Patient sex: M
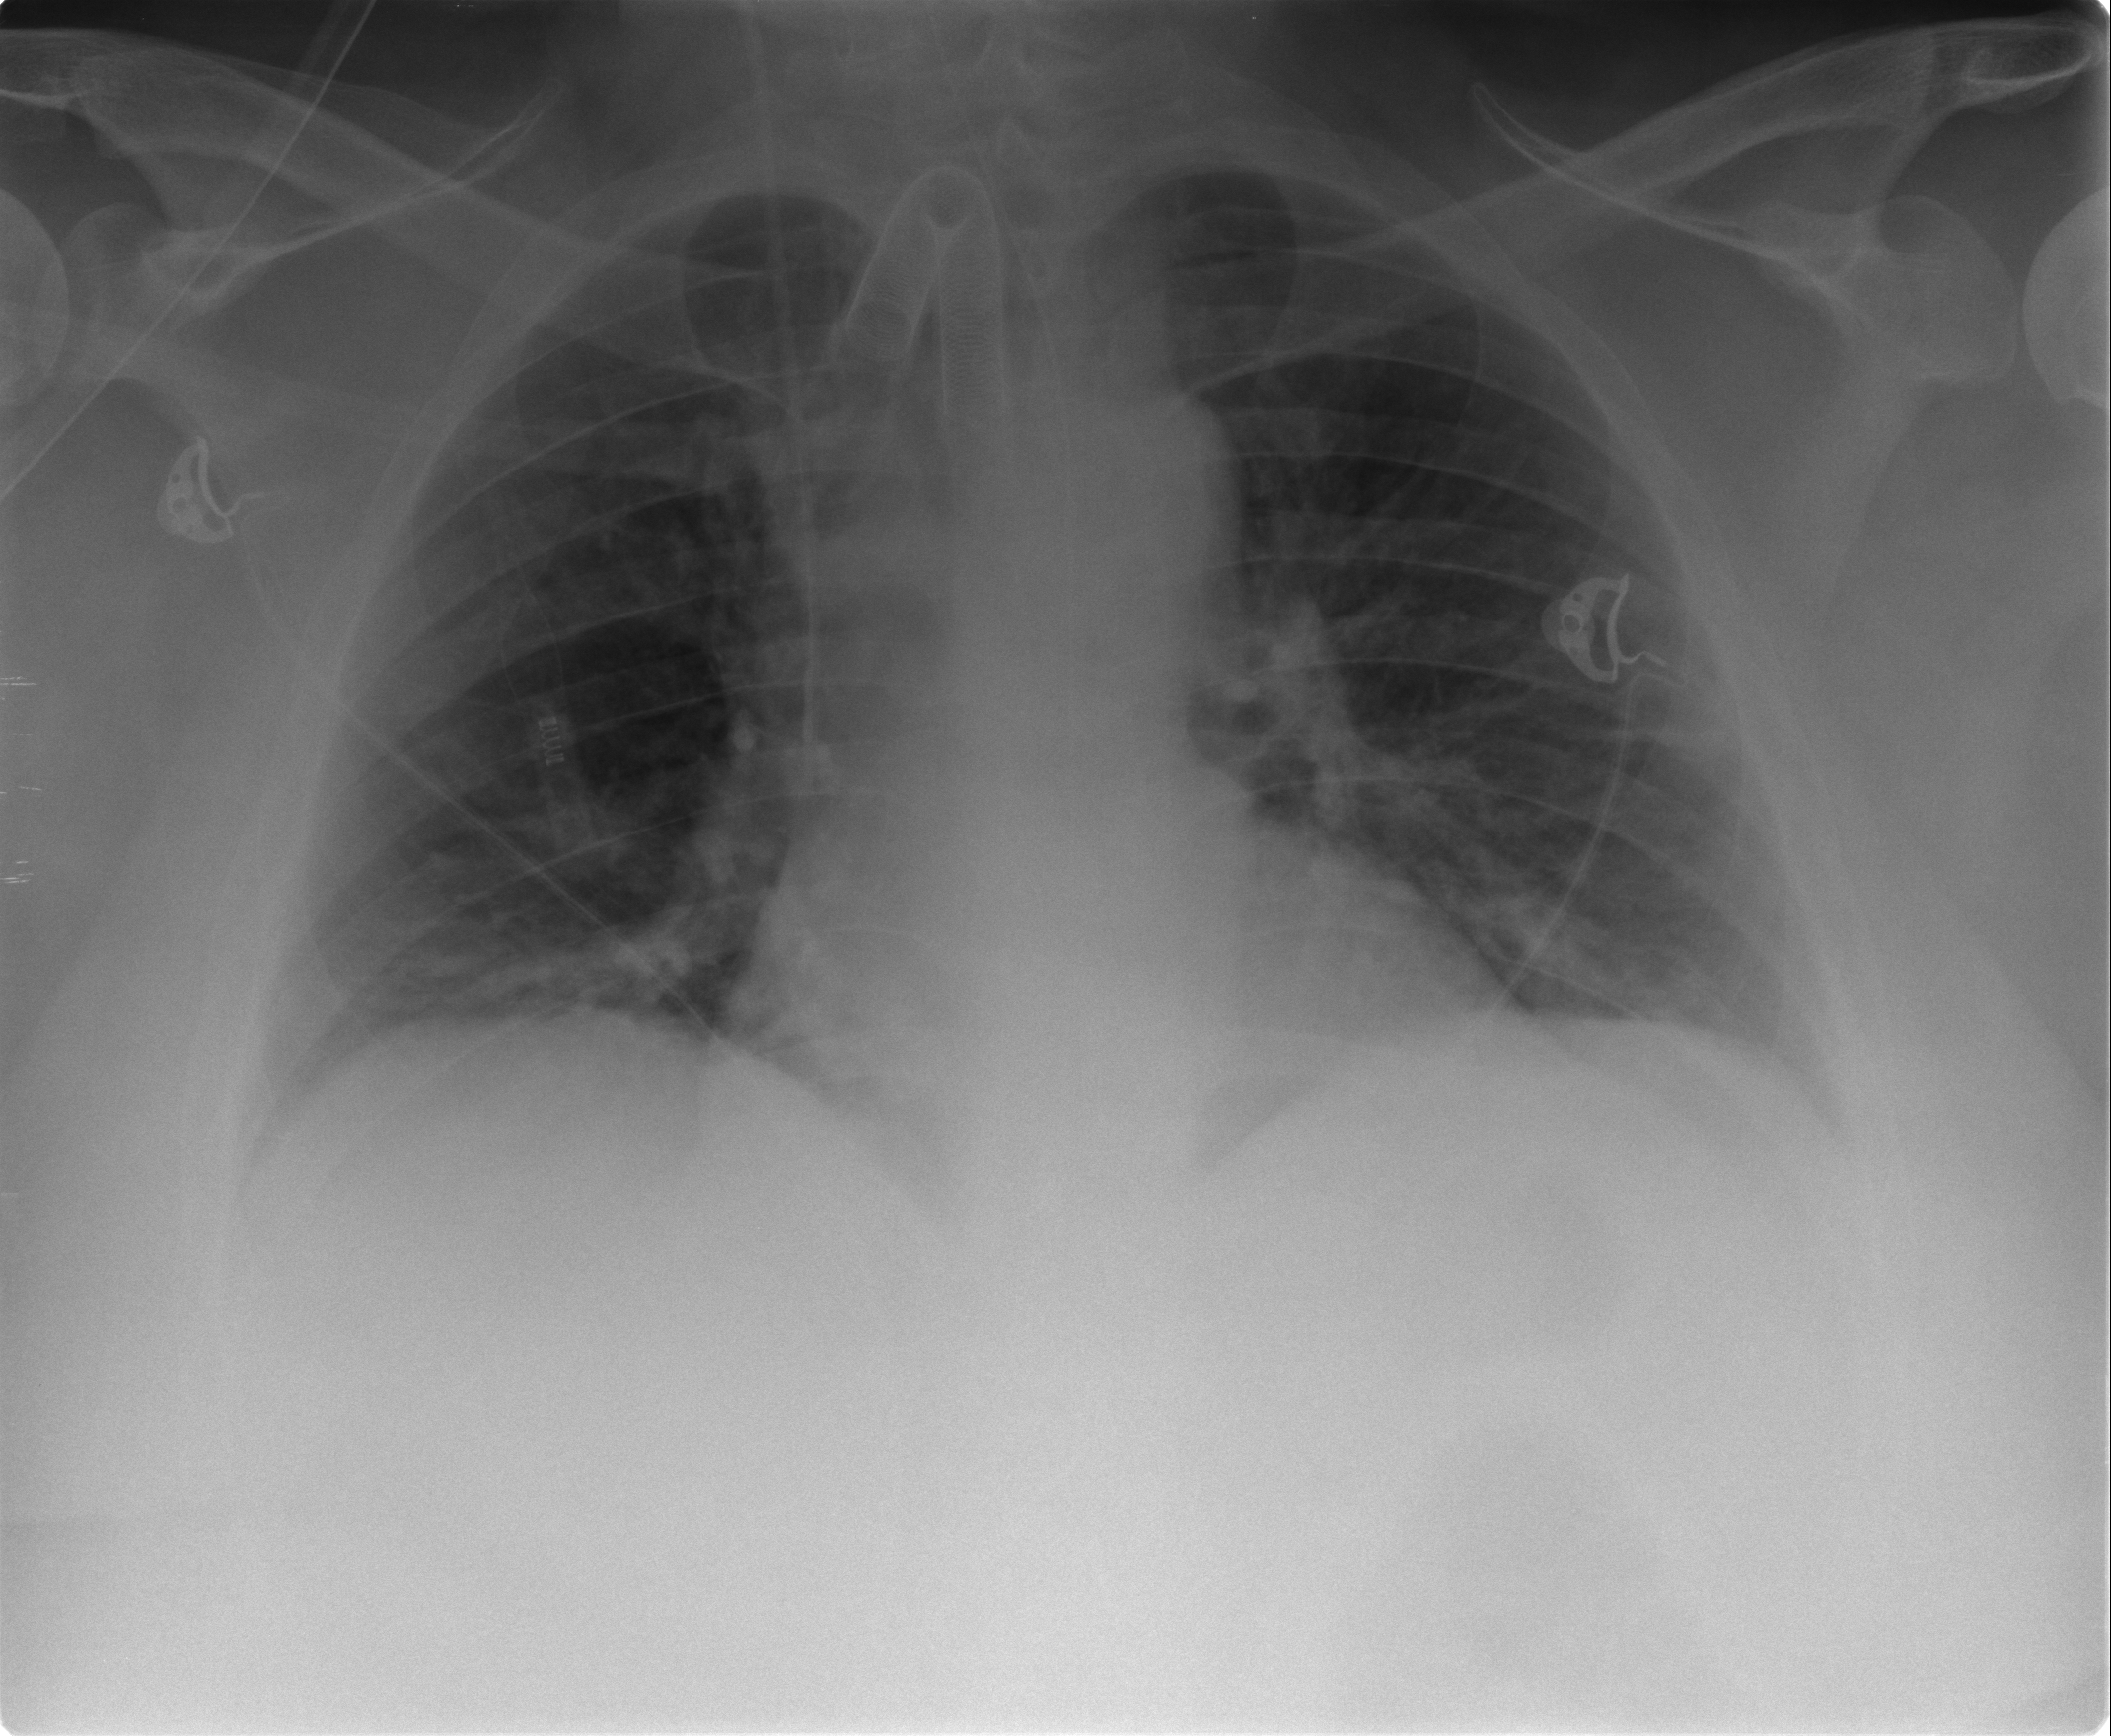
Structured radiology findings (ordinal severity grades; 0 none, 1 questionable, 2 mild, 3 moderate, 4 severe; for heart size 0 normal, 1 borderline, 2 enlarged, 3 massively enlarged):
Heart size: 2
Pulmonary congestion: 0
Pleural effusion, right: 0
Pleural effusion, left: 0
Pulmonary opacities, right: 0
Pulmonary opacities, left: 0
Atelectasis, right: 1
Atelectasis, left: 1